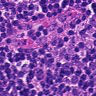
Metastatic tissue present: no